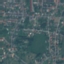
Land use / land cover: Residential